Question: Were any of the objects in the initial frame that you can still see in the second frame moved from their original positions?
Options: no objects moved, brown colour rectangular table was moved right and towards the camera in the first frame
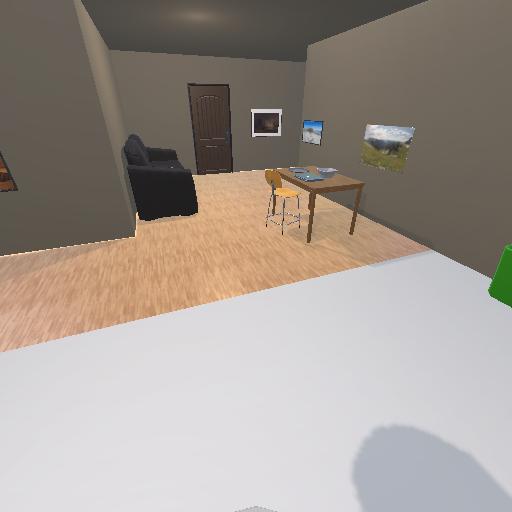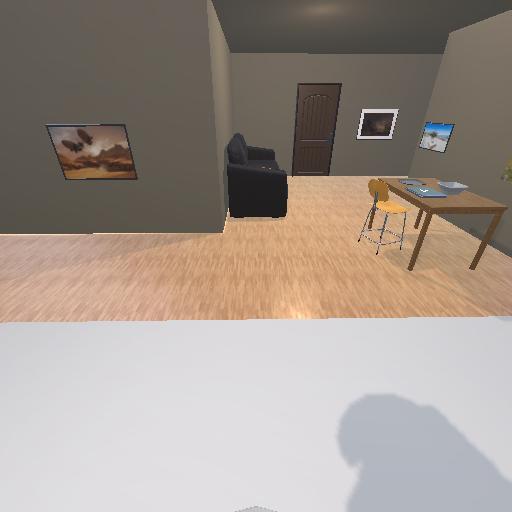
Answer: no objects moved